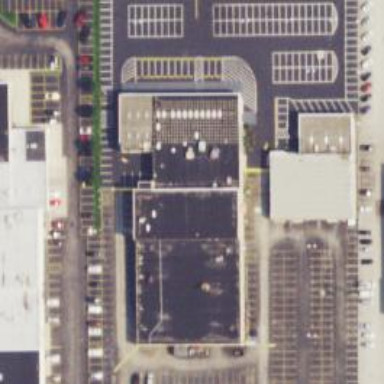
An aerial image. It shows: Building that houses car shop.